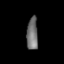
Tissue: lung
Cell type: T cells
Senescence score: 0.6275
Nuclear area (px): 360
Mean DAPI intensity: 111.958